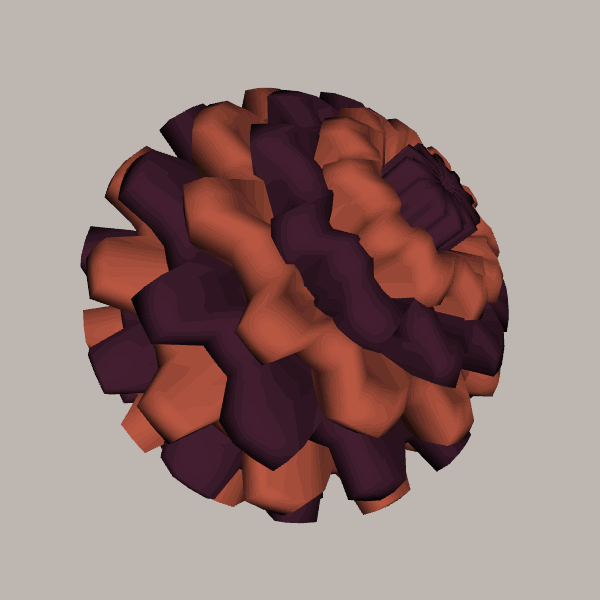
Background: light